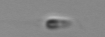
Label: flagellate_morphotype3